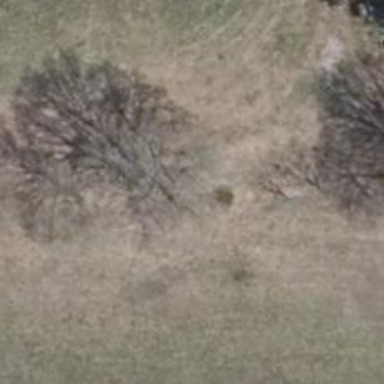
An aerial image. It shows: Deciduous tree with broadleaved leaves.